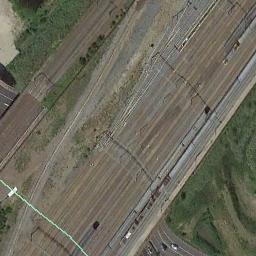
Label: railway